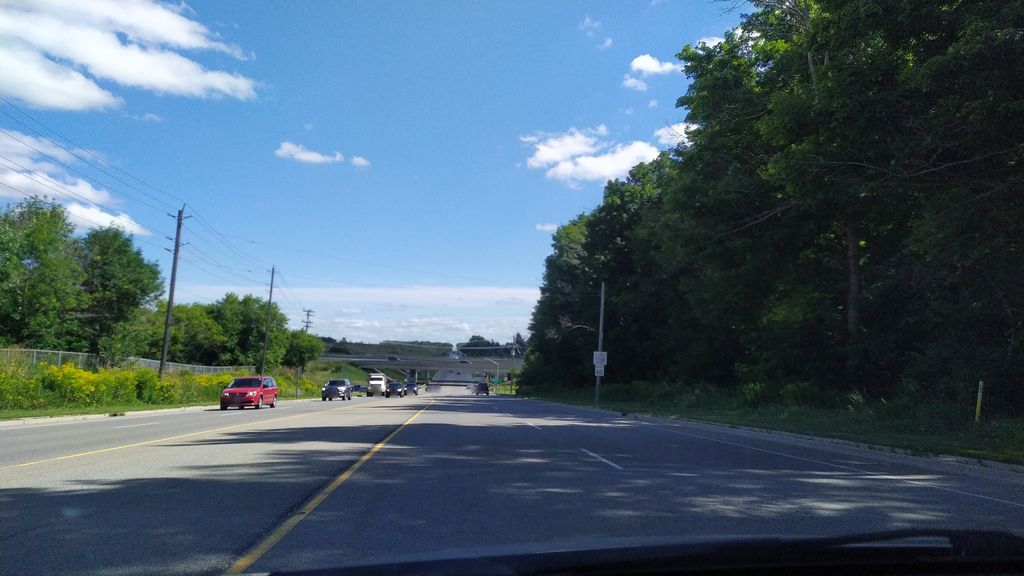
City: kitchener-waterloo